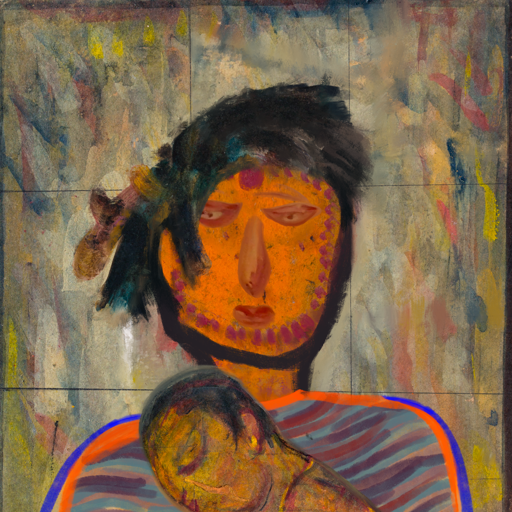
Background: GypsyMother, Head And Neck Front: Doll, Face Front: Pious_Lady, Bust: Experience, Hair Front: Pipe, Head Accessory: Blank, Second Necklace: Blank, Necklace: Blank, Baby: GypsyMother_Baby